Field crop: tomato
Growth stage: 1
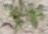
Species: portulaca